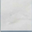
Piece: xx